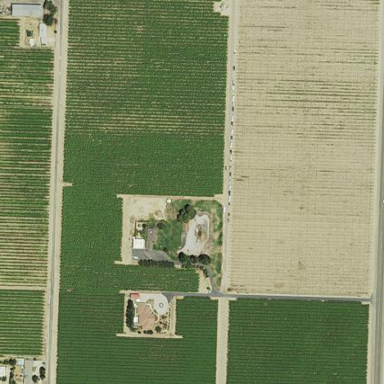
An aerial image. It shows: Beautiful vineyard in the countryside.